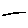
Label: line